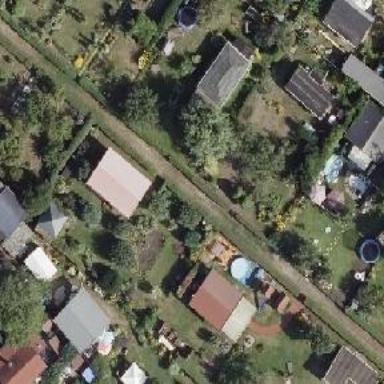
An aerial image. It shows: Plot in the allotments.